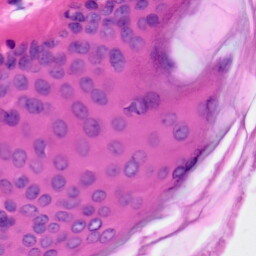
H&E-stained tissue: Skin